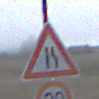
Verkehrszeichen: EinseitigVerengteFahrbahnRechts
Zusatzzeichen unten: Geschwindigkeit20
Umgebung: Outdoor, Nature
Tageszeit: SunriseSunset
Wetter: Overcast
Licht: Natural
Jahreszeit: NotSpecified
Kontrast: LowContrast